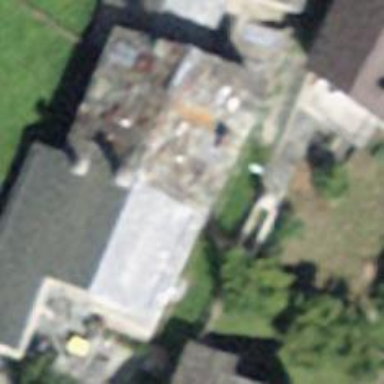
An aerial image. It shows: Building.